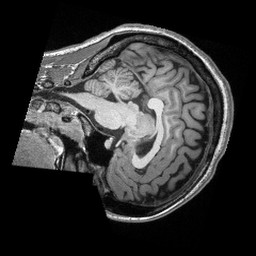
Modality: T1w
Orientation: sagittal
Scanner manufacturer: siemens
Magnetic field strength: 3 T
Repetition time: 2.3 s
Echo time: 0.00308 s